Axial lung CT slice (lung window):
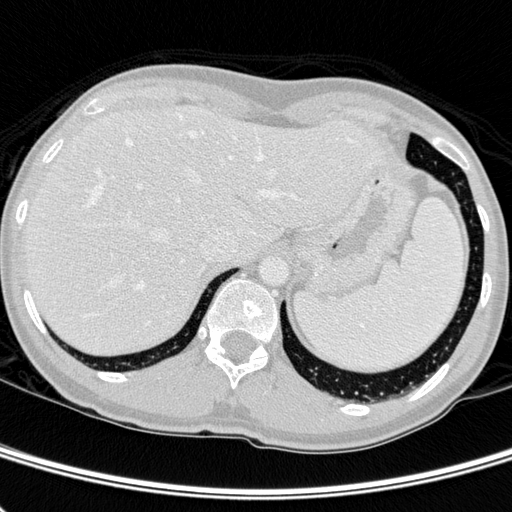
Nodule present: no